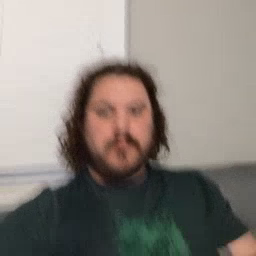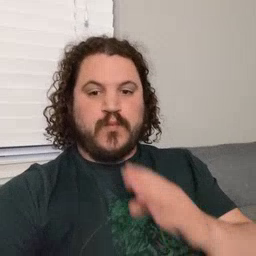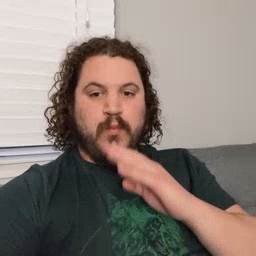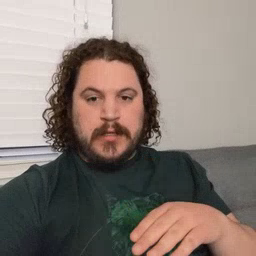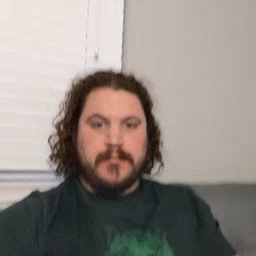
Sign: quiet